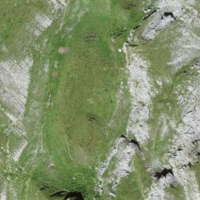
EUNIS habitat code: 26
Species observed at this site:
Marmota marmota